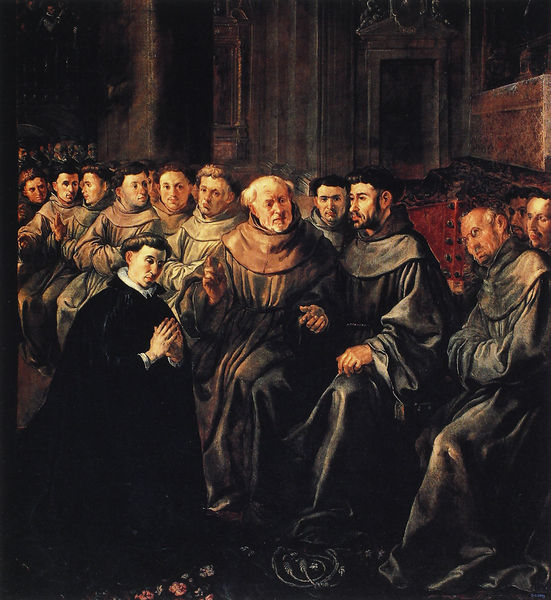
Titel: Der hl. Bonaventura tritt in den Franziskanerorden ein
Künstler: Francisco Herrera d. Ä.
Institution: Madrid, Museo del Prado
Schlagwörter: dunkel, stuhl, gürtel, versammlung, knoten, kirche, kutte, gestühl, habit, stul, kirchenraum, priester, mönche, kutten, betender mönch